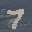
Label: 7